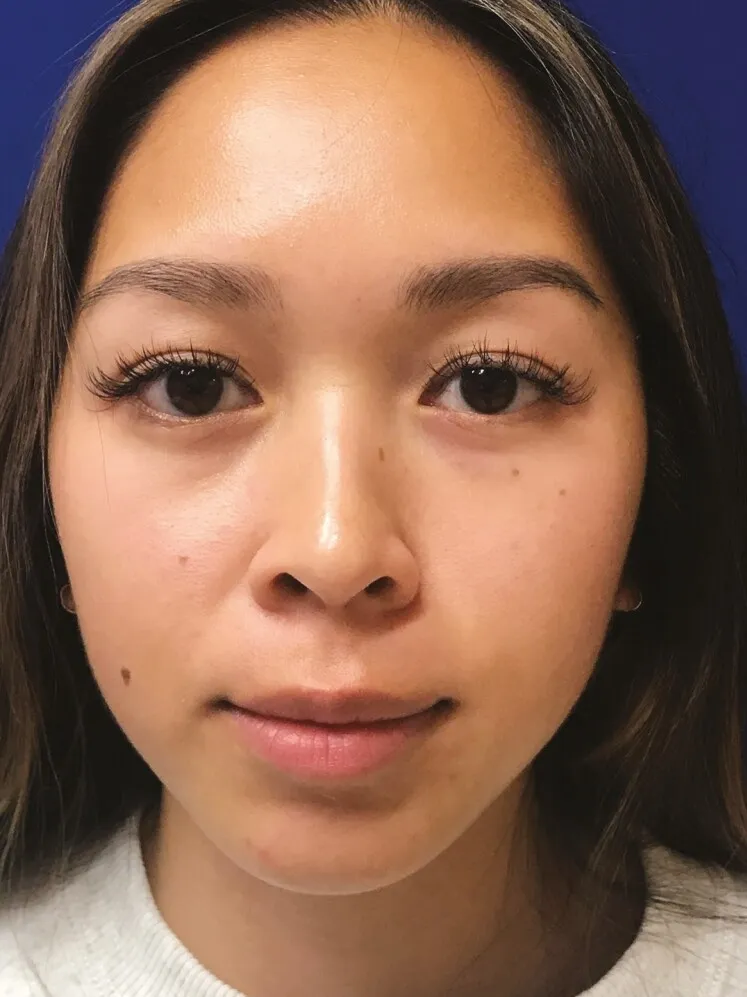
Representative anteroposterior photograph of a 25-year-old female patient 10 days after her first percutaneous aspiration. The photograph was taken after a series of 3 percutaneous aspirations of the left cheek, maintenance in a compression wrap garment, injection of 25 units of Botulinum toxin into the left parotid gland, and initiation of glycopyrronium bromide (Robinul). Following these interventions, the drainage had stopped, and the patient appeared to be healed without further sequelae.
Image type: medical_photograph (other_medical_photograph)